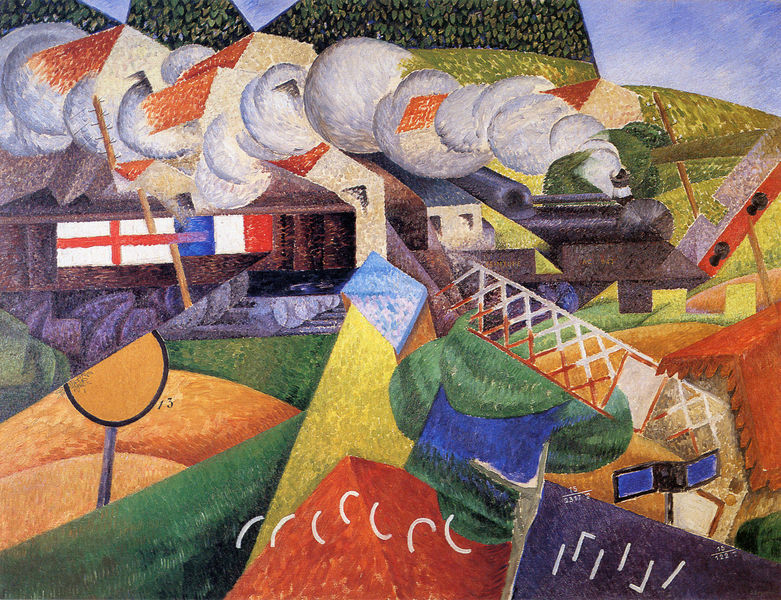
Titel: Train de la croix rouge traversant un village
Künstler: Gino Severini
Standort: New York (New York)
Institution: Solomon R. Guggenheim Museum
Schlagwörter: baum, berg, blau, blätter, himmel, laub, weiß, wolken, bäume, gelb, grün, kubismus, landschaft, stadt, bewegung, braun, bunt, frankreich, grau, orange, pfeiler, schwarz, strasse, dach, gebäude, gras, haus, rot, weg, wiese, wolke, expressionismus, felder, häuser, hügel, natur, brücke, gatter, gitter, qualm, rauch, england, rechts, wald, kreis, räder, hellblau, farbig, fahnen, italien, ort, perspektive, fahne, flagge, mast, moderne, trikolore, berge, farben, modern, zug, dorf, dächer, formen, lila, grenze, industrie, rad, wagen, masten, dampf, leiter, abstraktion, futurismus, eisen, schild, kreuz, links, futuristisch, technik, violet, schweiz, dynamik, schweden, bahnhof, kugel, schranke, kolorit, bahn, eisenbahn, lok, lokomotive, verkehr, dampflok, dampflokomotive, gleis, gleise, schiene, schienen, flaggen, lupe, pyramide, tempo, quadrat, geschwindigkeit, primitiv, schnelligkeit, signal, farbigkeit, fahrt, waggon, dampflock, fauvismus, wagon, zugfahrt, brüce, delaunay, wölkchen, trasse, buntfarbigkeit, schwaben, energie, abteil, grundfarbe, rotes kreuz, waggone, zugabteil, aperspektivisch, bahnschranke, divisionisten, zugwaggon, zugwagon